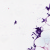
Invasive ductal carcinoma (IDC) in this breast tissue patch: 0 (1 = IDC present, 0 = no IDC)